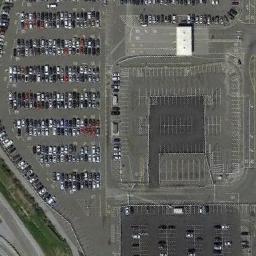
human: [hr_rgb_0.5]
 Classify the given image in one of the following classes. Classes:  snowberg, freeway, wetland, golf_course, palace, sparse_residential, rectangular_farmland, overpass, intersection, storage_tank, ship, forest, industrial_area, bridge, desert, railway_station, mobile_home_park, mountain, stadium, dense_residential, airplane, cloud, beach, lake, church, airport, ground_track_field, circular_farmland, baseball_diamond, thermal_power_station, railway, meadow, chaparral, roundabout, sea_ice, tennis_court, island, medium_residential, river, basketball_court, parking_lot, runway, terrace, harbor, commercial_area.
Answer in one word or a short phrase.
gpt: parking_lot